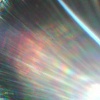
Label: sunburn